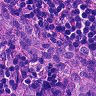
Metastatic tissue present: yes